Field crop: maize
Growth stage: 2
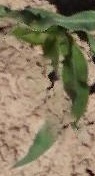
Species: maize